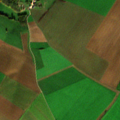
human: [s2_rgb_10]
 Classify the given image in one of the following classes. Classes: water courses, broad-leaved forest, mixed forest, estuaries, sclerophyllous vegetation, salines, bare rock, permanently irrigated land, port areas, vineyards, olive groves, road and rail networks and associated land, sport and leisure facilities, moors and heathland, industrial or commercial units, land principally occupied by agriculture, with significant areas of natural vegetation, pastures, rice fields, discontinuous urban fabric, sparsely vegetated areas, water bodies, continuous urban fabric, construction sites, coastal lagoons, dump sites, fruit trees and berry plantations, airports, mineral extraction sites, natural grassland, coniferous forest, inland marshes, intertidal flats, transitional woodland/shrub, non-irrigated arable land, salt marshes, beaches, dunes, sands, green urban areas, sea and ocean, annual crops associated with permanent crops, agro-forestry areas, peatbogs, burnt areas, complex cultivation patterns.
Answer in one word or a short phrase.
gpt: discontinuous urban fabric, non-irrigated arable land, pastures